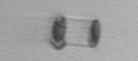
Label: Skeletonema